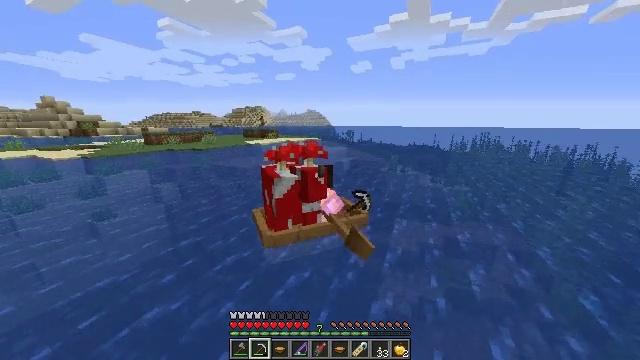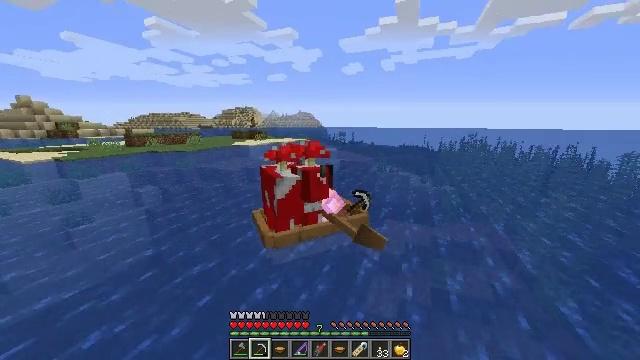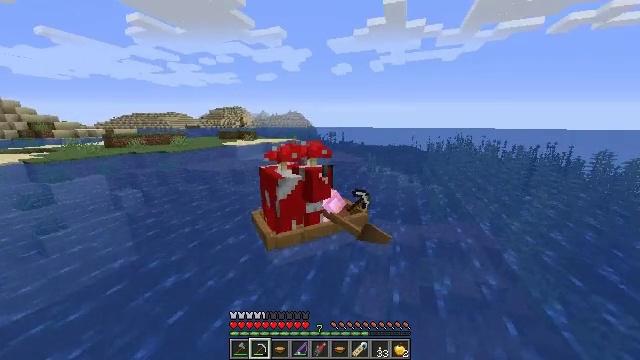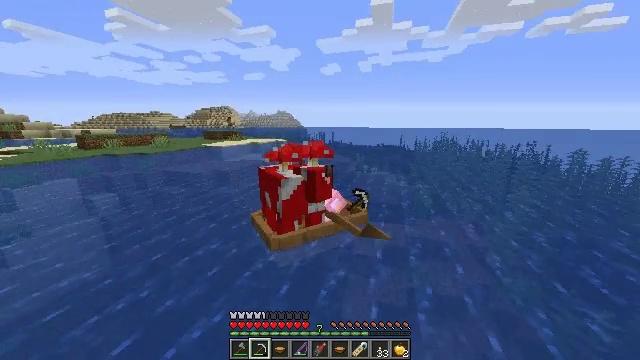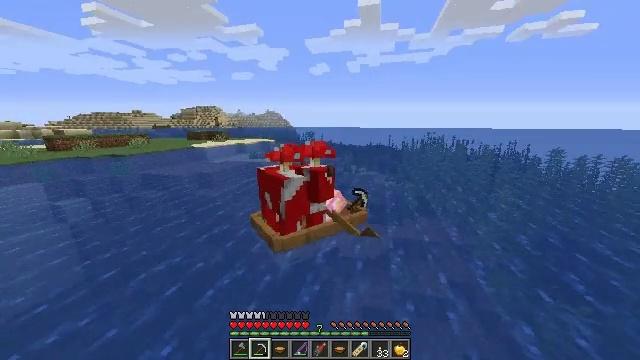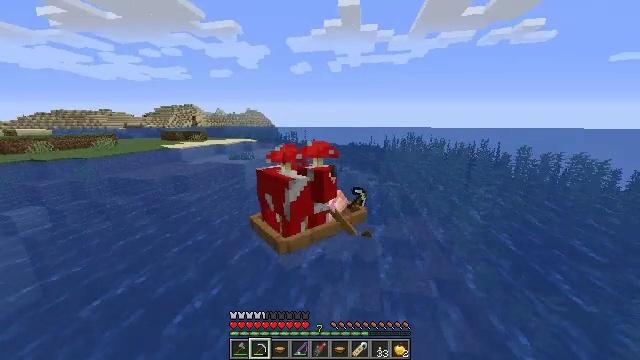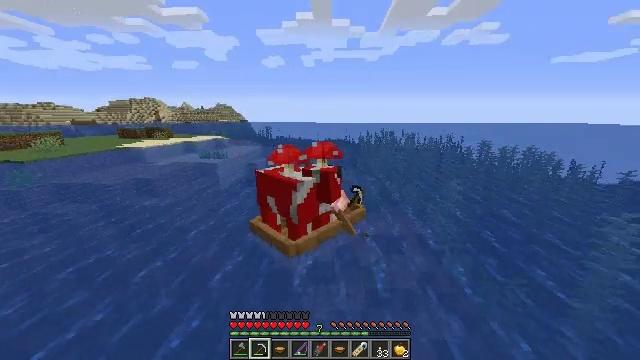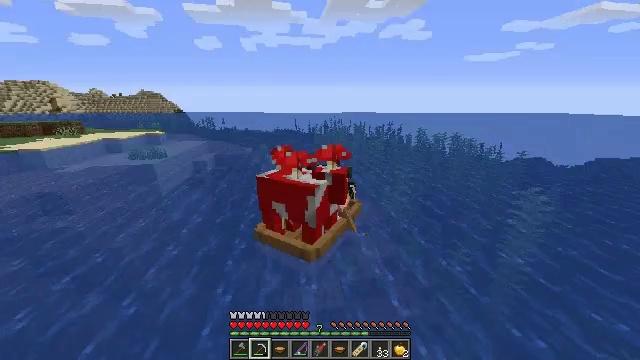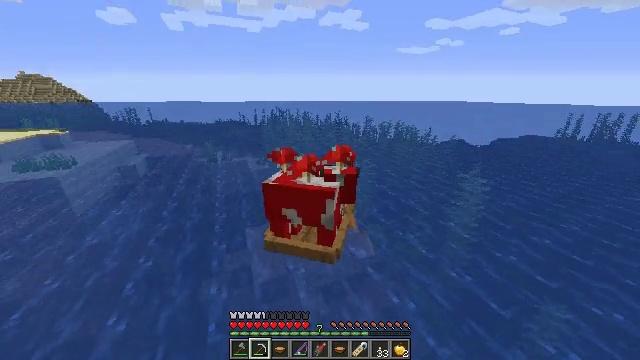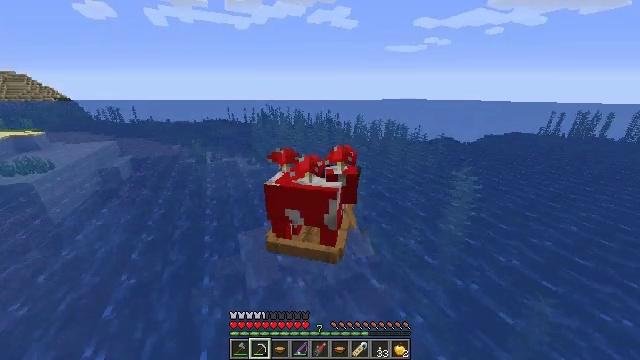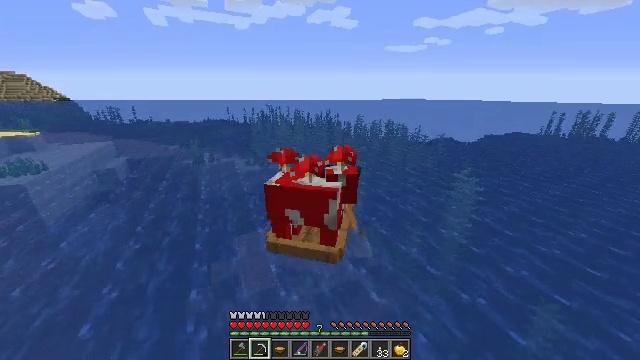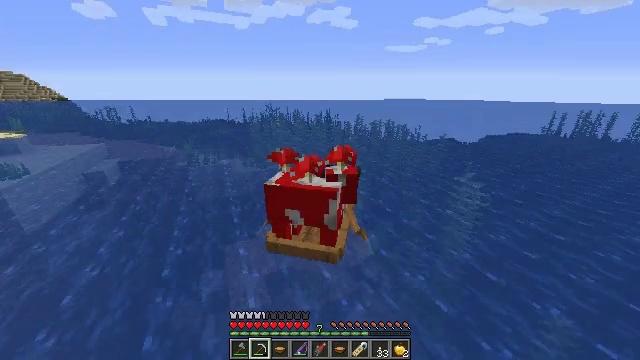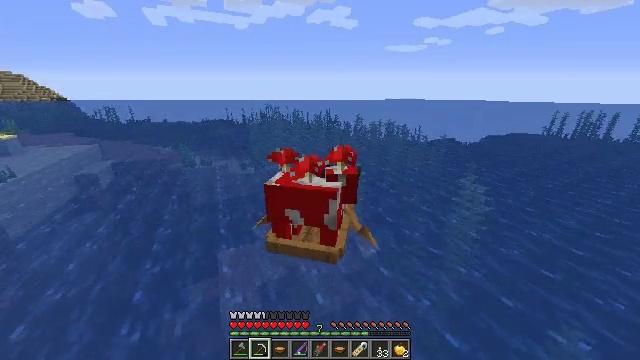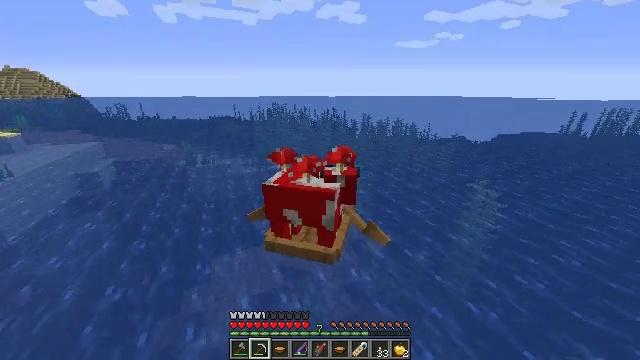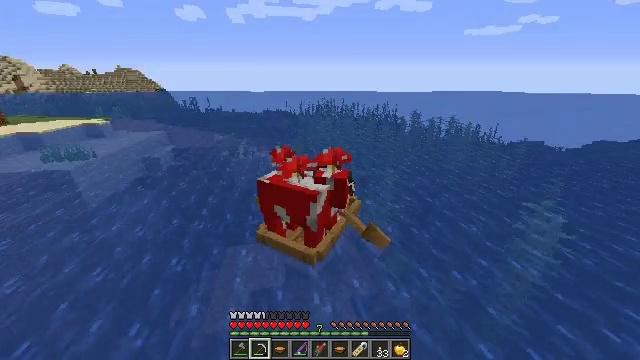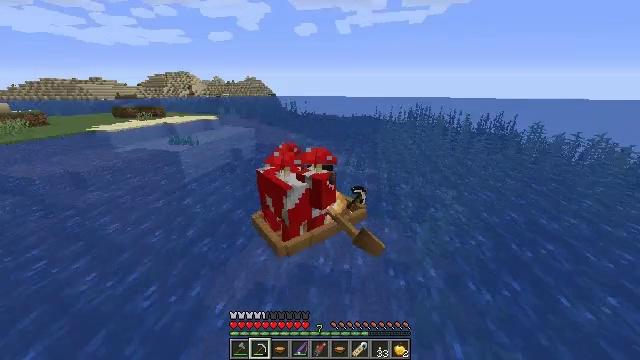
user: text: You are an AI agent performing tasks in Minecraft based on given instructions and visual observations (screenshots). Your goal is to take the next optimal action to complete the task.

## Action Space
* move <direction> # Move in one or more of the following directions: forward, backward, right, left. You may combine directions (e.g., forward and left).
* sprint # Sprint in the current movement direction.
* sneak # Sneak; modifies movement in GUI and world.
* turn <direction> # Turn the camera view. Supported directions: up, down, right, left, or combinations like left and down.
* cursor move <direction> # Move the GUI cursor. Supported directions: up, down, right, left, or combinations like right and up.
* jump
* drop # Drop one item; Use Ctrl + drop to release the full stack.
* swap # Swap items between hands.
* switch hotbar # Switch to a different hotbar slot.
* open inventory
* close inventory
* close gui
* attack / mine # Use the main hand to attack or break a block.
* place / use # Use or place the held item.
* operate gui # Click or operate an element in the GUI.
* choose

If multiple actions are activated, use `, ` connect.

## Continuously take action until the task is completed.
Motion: motion action
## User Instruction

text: Drop a name tag.
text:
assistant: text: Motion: move forward, sprint, turn right
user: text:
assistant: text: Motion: move forward, sprint, turn right
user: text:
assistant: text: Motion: move forward, sprint, turn right
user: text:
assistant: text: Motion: move forward, sprint, turn right
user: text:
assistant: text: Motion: move forward, sprint, turn right
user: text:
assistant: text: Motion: move forward, sprint, turn right and down
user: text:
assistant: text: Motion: move forward, sprint, turn right and down
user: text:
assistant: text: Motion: move forward, sprint, turn right and down
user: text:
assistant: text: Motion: move forward, sprint, turn right
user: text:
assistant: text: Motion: move forward, sprint
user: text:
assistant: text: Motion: move forward, sprint
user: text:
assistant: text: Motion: move forward, sprint
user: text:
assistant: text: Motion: move forward, sprint, turn left
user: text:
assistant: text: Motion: move forward, sprint, turn left and down
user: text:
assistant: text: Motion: move forward, sprint, turn left and up
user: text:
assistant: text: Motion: move forward, sprint, turn left and up
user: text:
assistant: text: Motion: move forward, sprint
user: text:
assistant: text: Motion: move forward, sprint
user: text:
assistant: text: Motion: move forward, sprint
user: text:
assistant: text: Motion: move forward, sprint
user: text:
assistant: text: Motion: move forward, sprint
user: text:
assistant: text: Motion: move forward, sprint
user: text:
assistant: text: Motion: move forward, sprint
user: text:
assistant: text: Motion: move forward, sprint
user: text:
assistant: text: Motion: move forward, sprint
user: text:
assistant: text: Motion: move forward, sprint
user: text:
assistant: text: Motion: move forward, sprint
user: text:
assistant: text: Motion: move forward, sprint
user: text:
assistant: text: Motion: move forward, sprint
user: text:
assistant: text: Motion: move forward, sprint